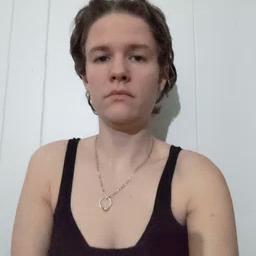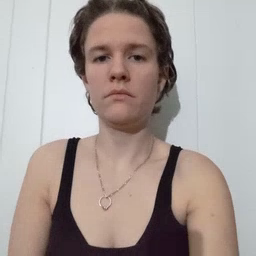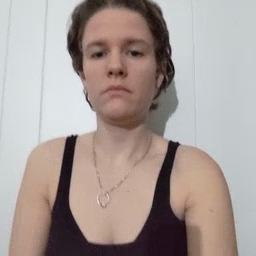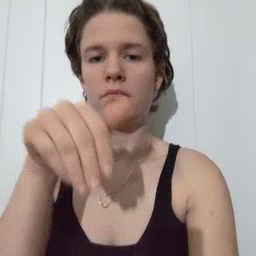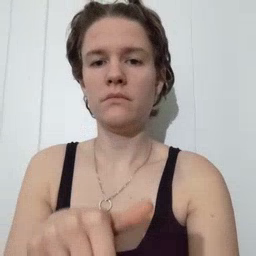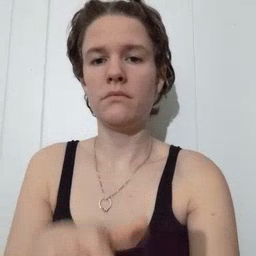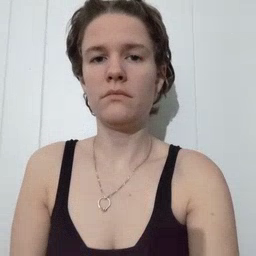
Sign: night